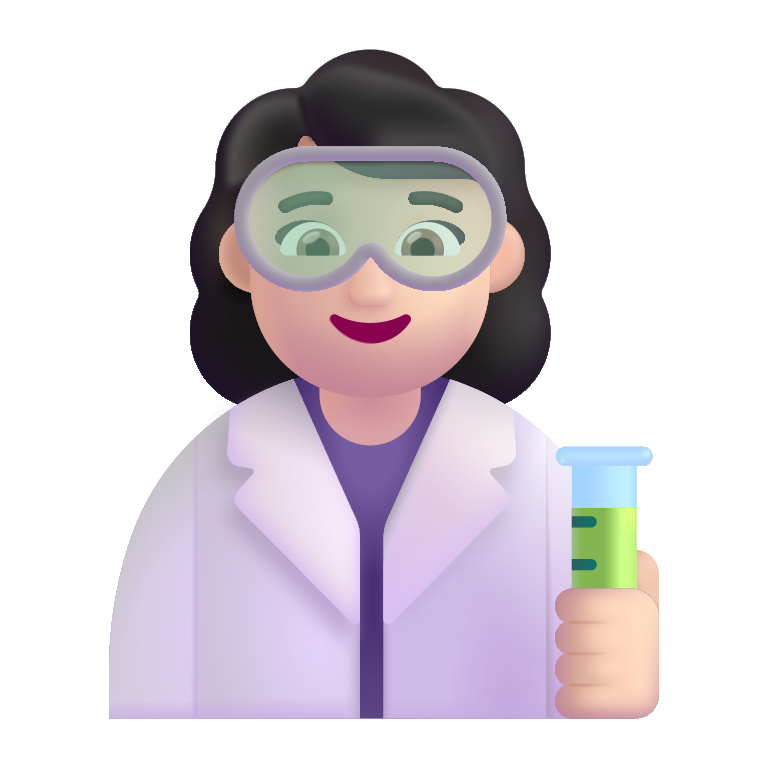
woman scientist color light